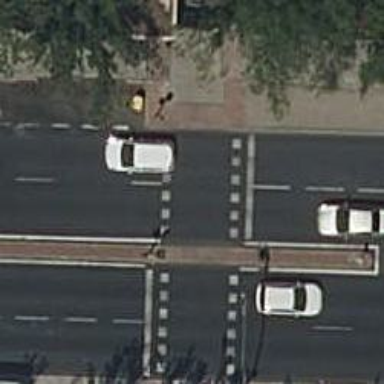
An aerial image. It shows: Zebra crossing with traffic signals. The crossing is marked by traffic lights.